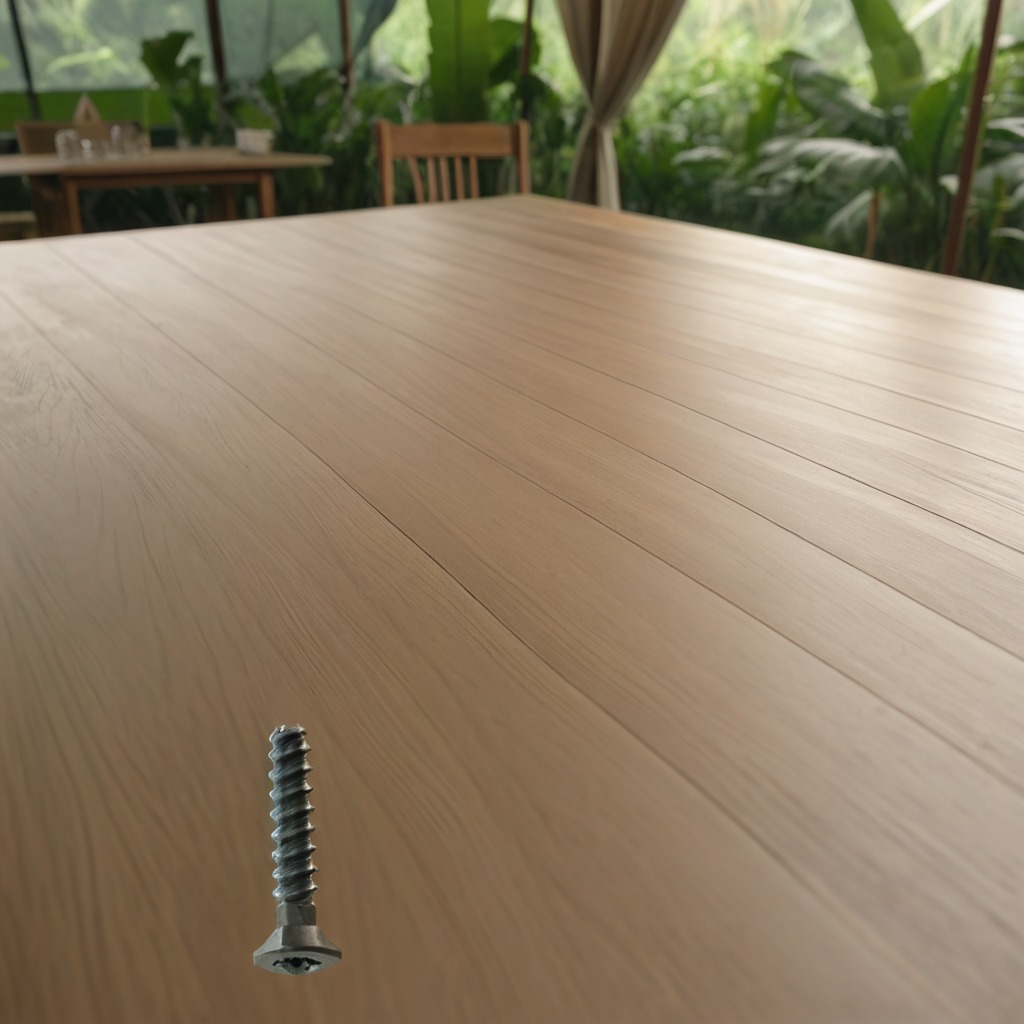
A metal screw is lying on a wooden table inside a jungle field workshop tent humid ambient light worn but